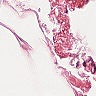
Metastatic tissue present: no